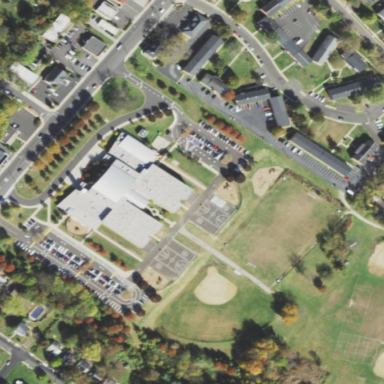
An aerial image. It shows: School building.